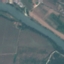
Label: River